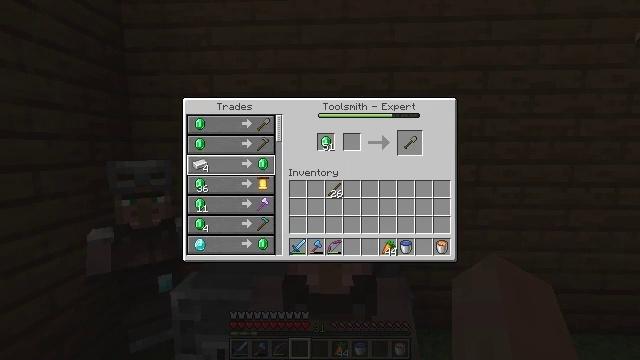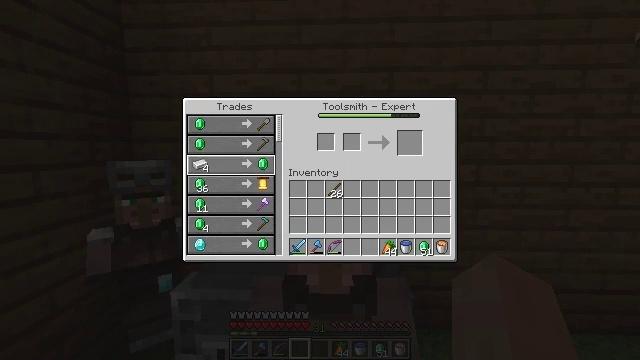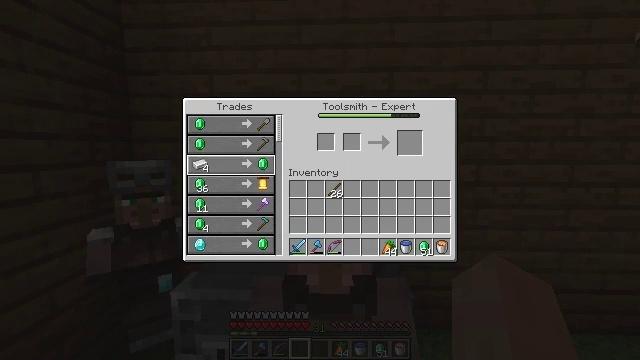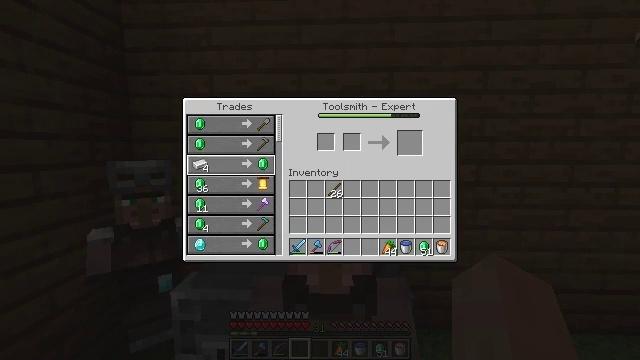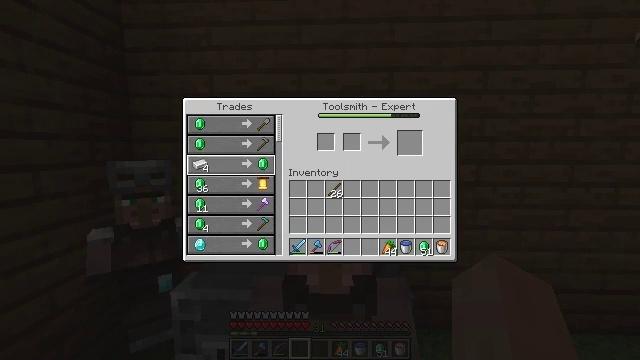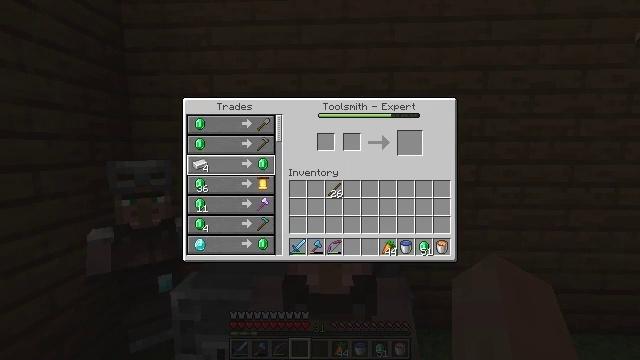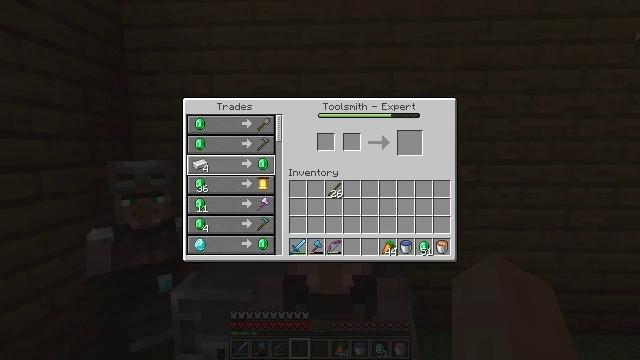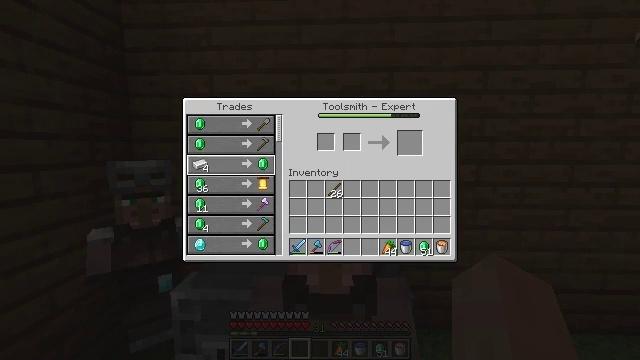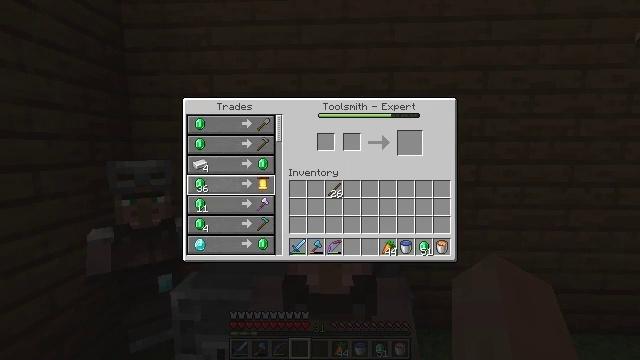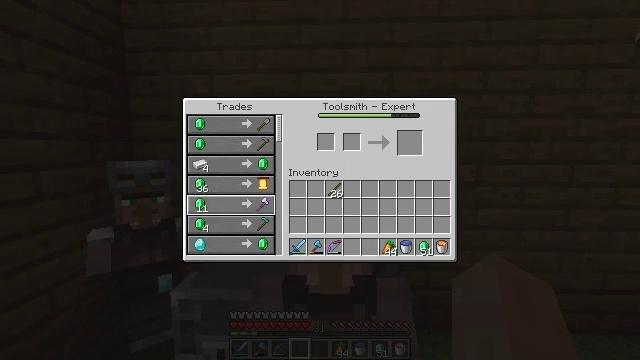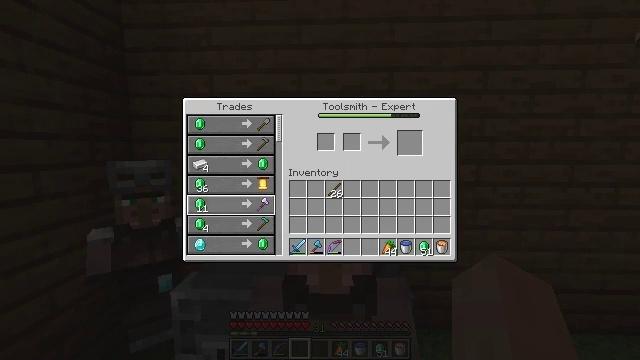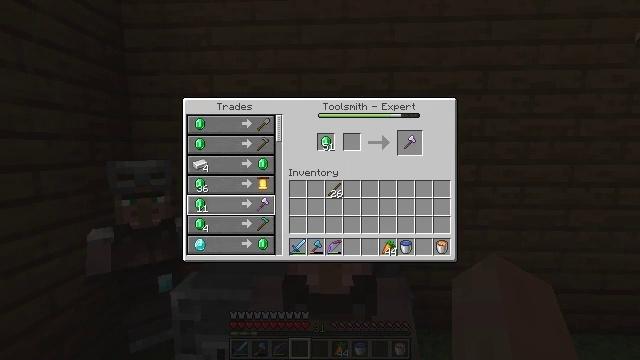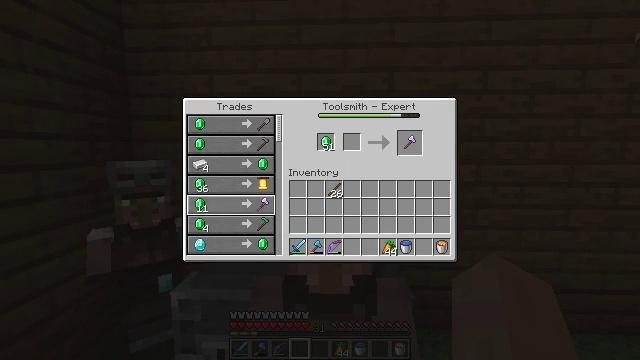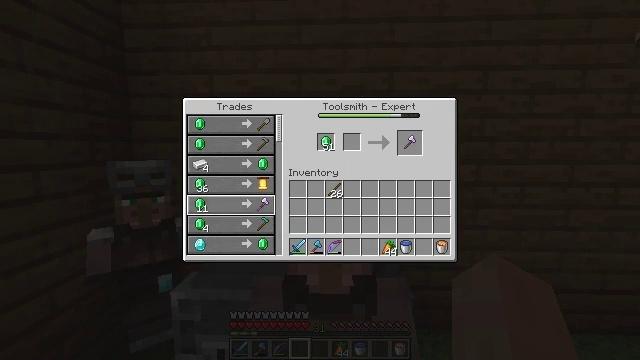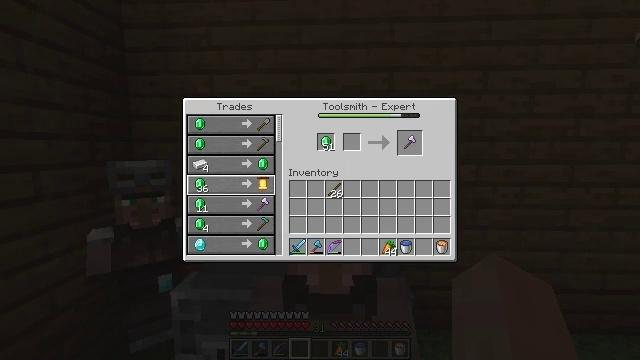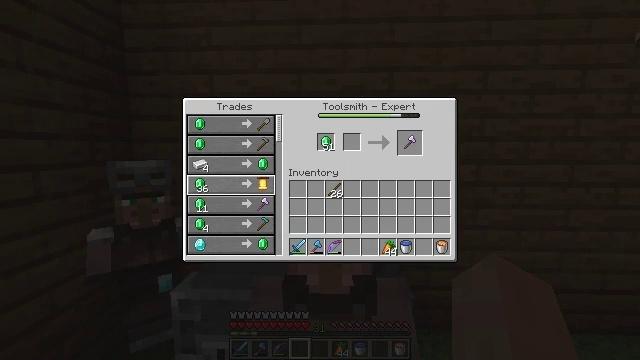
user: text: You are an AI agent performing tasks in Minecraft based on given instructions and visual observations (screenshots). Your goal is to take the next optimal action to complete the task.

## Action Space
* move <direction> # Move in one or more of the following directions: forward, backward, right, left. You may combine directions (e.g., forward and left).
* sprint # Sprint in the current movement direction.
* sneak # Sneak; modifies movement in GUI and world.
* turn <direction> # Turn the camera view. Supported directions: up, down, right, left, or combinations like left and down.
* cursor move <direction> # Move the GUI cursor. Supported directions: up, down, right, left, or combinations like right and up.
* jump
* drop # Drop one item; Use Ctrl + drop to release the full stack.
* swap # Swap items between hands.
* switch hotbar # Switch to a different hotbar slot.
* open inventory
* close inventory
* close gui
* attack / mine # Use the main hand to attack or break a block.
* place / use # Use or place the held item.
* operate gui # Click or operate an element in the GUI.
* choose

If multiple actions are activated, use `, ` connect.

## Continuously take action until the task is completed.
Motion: motion action
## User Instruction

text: Make a diamond hoe with sticks and diamonds.
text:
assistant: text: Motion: operate gui
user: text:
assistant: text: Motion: operate gui
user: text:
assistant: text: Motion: no_op
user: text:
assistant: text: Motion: no_op
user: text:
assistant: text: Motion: no_op
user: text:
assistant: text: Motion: no_op
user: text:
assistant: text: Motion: no_op
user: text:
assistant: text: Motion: cursor move down
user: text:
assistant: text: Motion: cursor move left and down
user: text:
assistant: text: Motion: no_op
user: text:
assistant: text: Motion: operate gui
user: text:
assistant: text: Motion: operate gui
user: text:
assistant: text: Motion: operate gui
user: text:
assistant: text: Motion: no_op
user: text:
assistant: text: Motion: no_op
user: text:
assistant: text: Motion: no_op
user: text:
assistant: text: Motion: no_op
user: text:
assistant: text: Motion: no_op
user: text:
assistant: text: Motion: no_op
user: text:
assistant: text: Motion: no_op
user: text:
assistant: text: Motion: no_op
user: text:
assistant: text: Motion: no_op
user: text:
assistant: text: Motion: no_op
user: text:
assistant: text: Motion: no_op
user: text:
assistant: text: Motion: no_op
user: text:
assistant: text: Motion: cursor move right
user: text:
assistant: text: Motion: cursor move right
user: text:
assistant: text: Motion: cursor move right and up
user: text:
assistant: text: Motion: cursor move right and up
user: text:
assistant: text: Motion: cursor move right